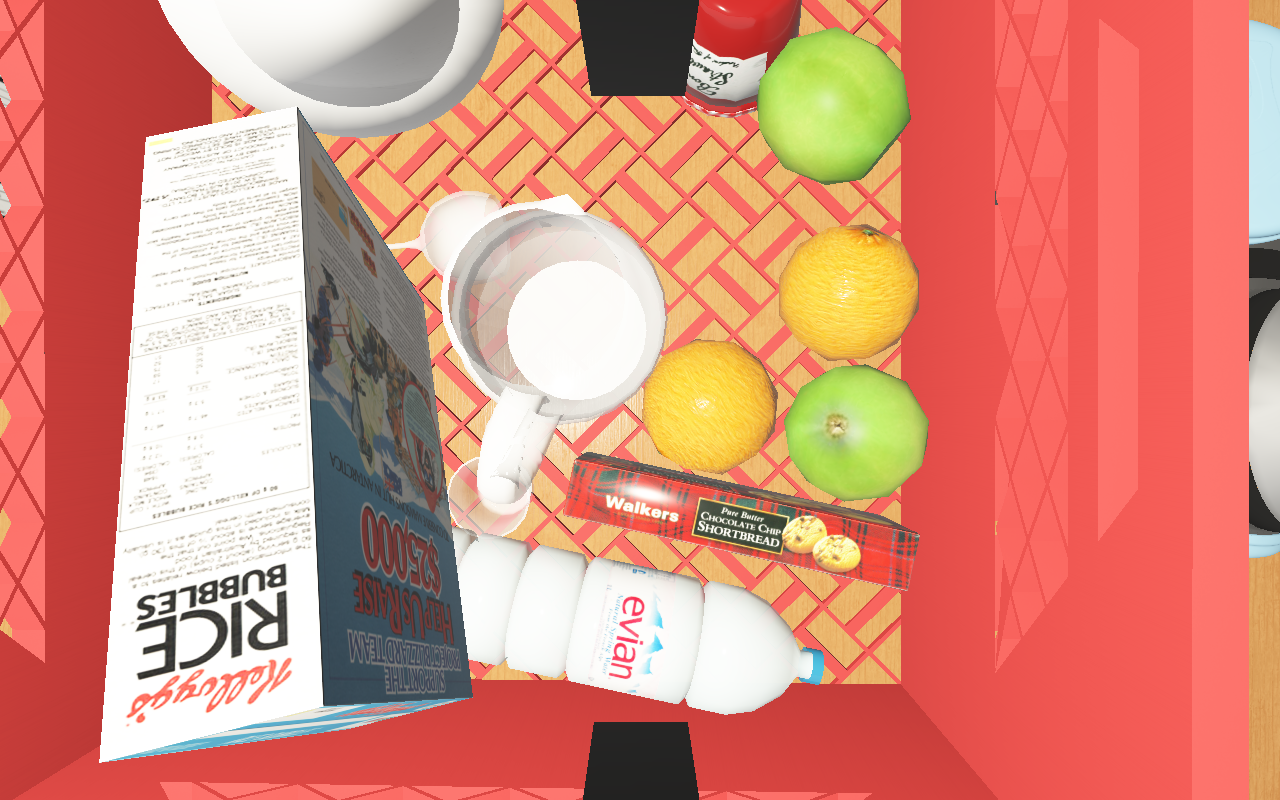
Objects in the scene:
water bottle
apple
apple
orange
orange
jam jar
cereal box